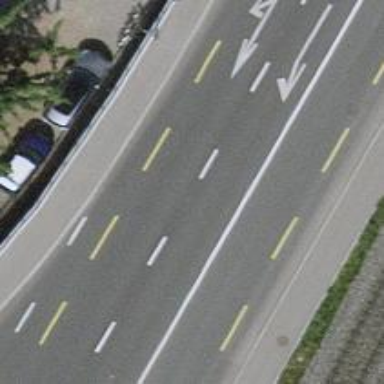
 featuring cycle lane marked as advisory. Both sides of the road have sidewalks."